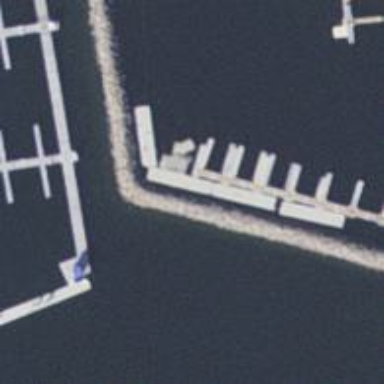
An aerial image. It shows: Breakwater structure.